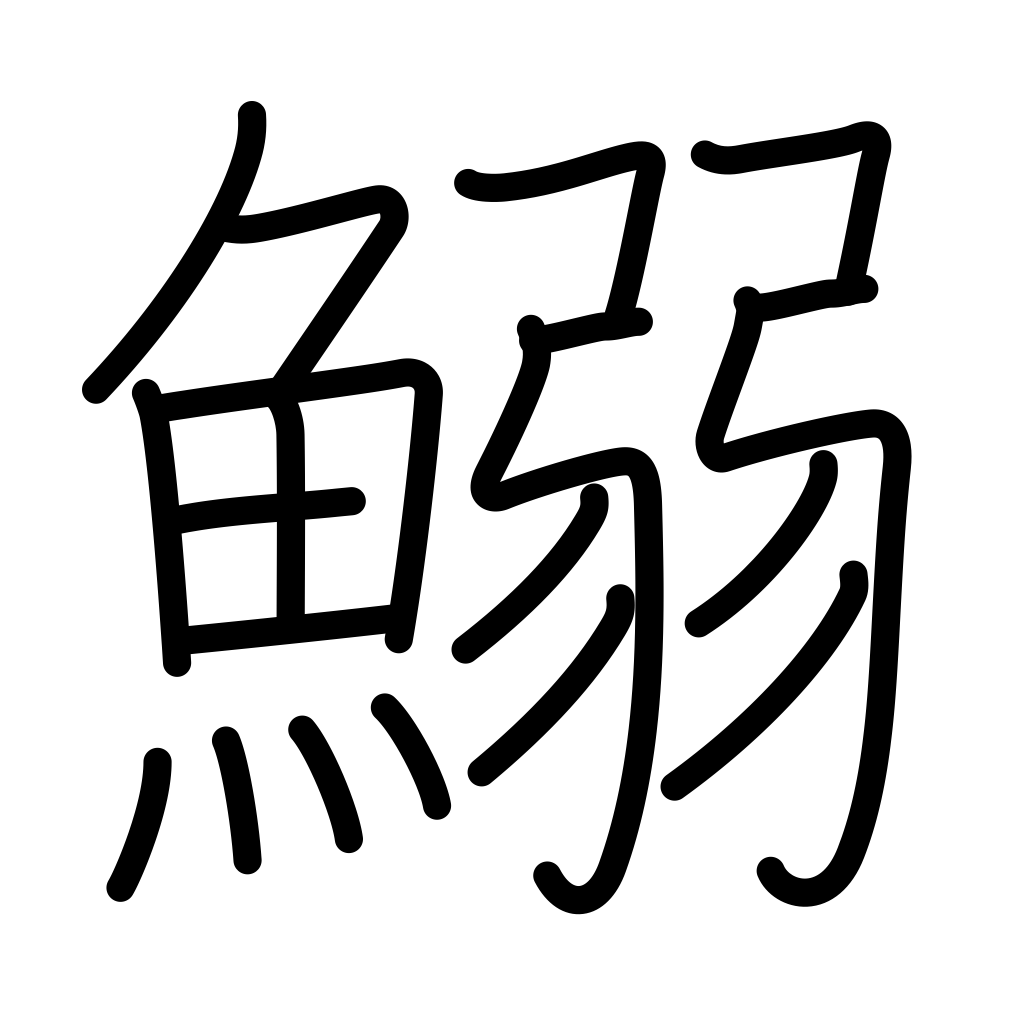
Meaning: sardine